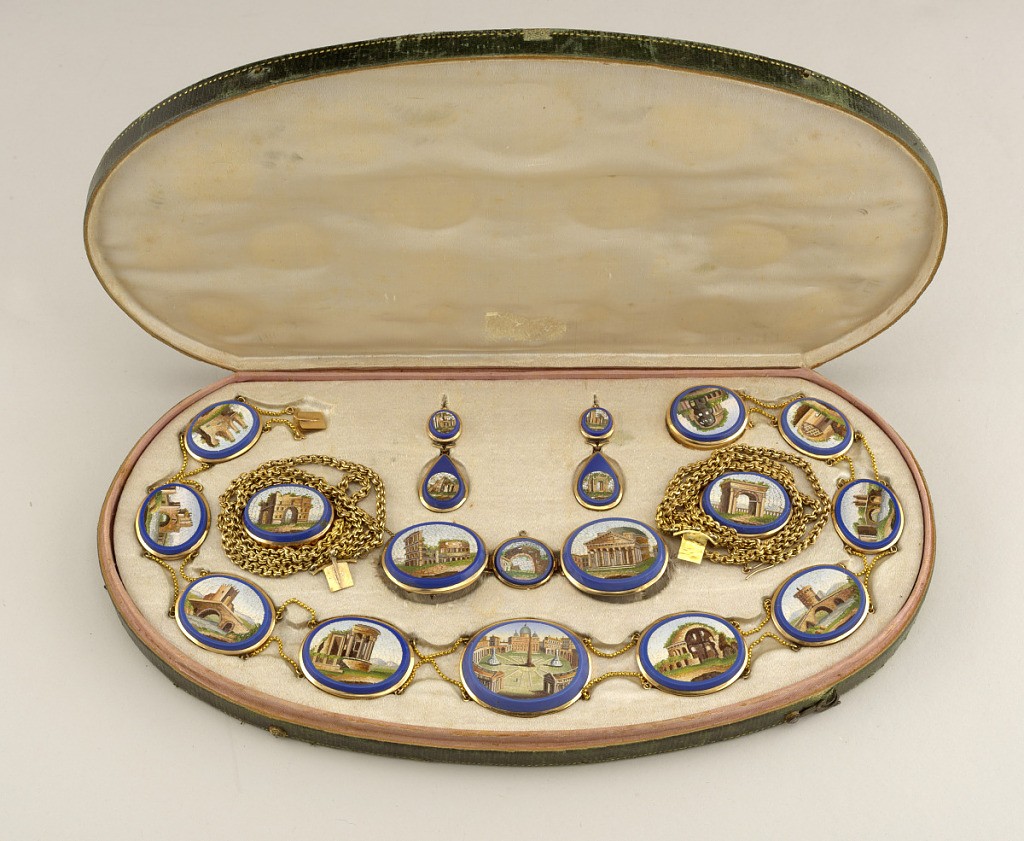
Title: Micro-mosaic
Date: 1800–1825
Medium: Gold sheet and wire, glass mosaics
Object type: Earrings
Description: A pair of gold earrings with a teardrop connected to one oval. Oval and teardrop shapes are outlined in blue with an inner image of Italian architecture. Earrings are part of a set.